Interaction volume radius: 5 \u00c5
Interaction volume height: 15 \u00c5
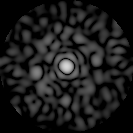
Disorder parameter: 0.8314